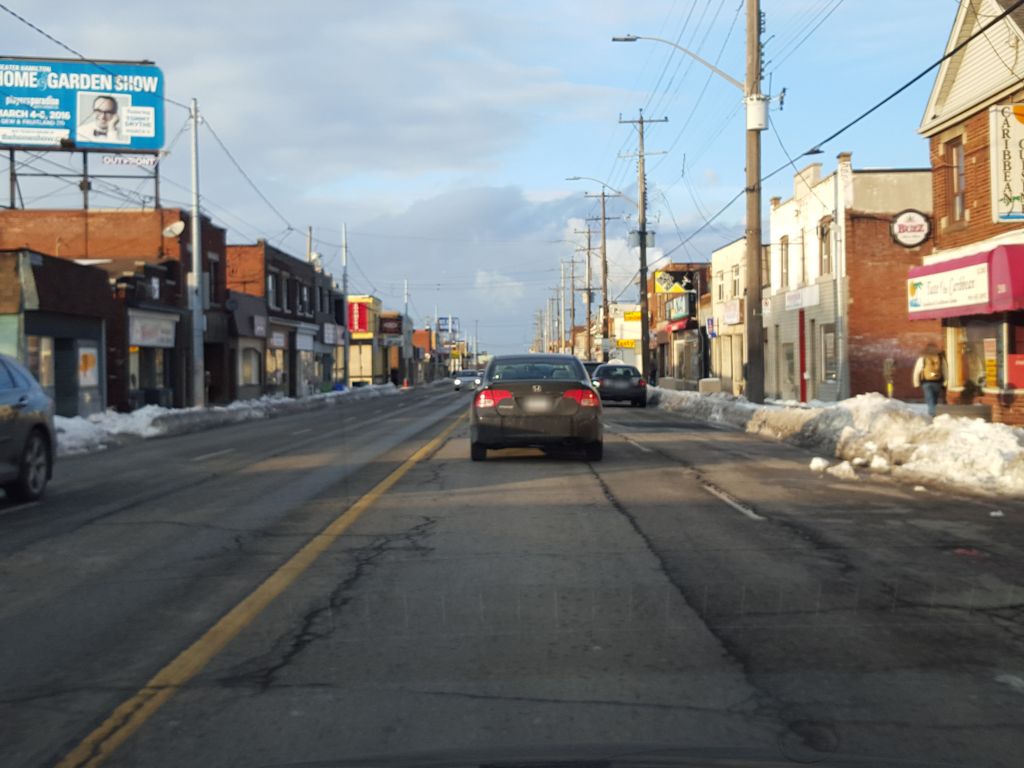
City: hamilton